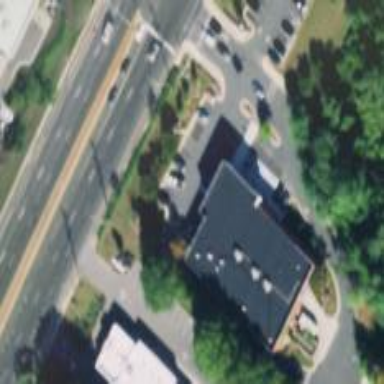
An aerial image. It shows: Flat roof retail building.